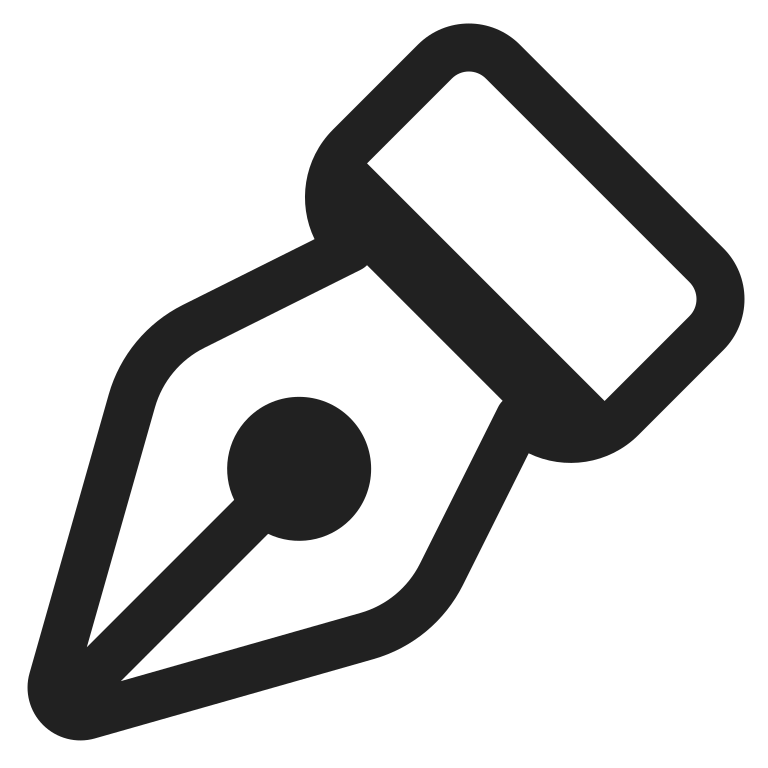
black nib high contrast